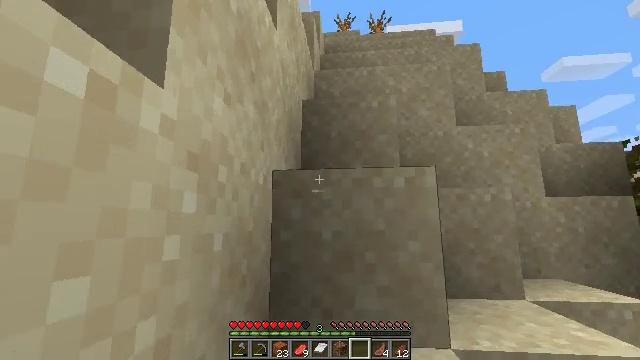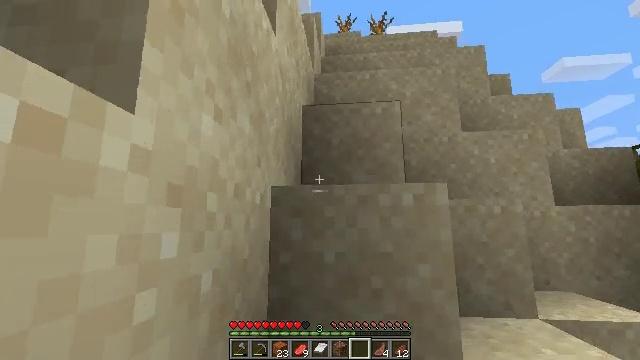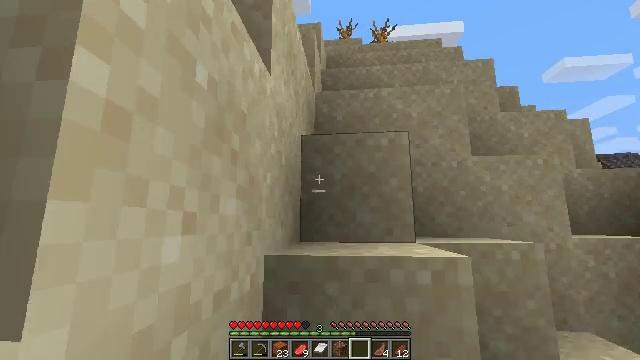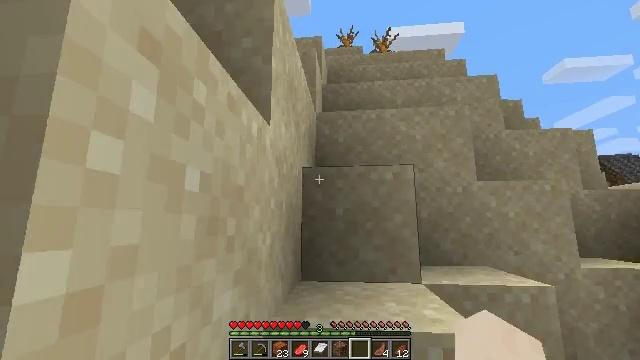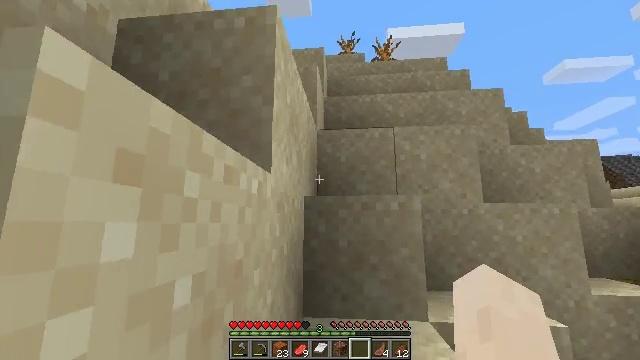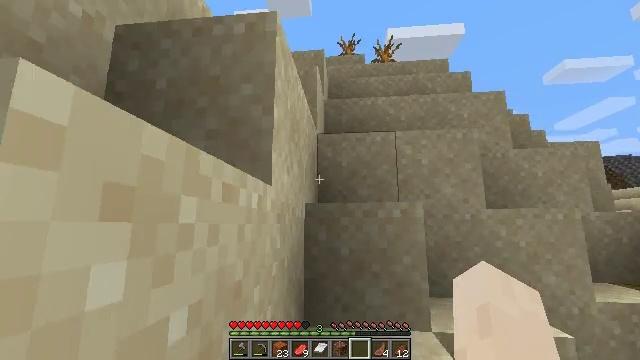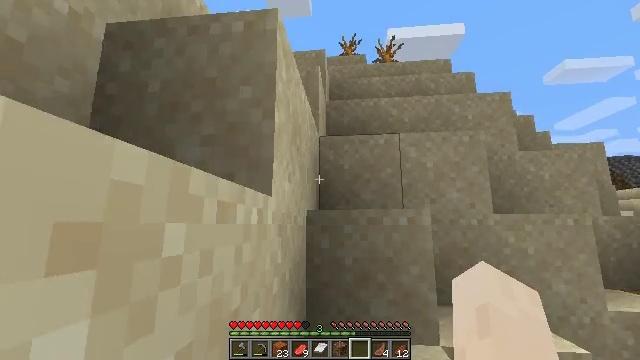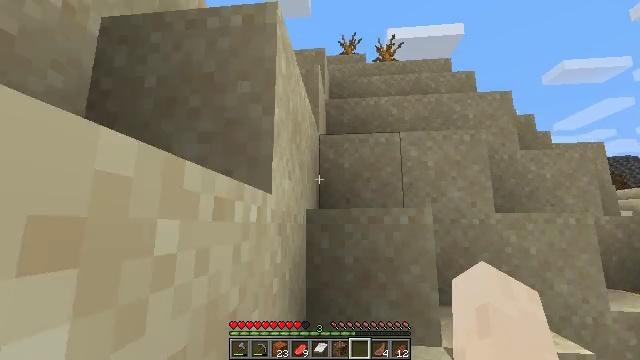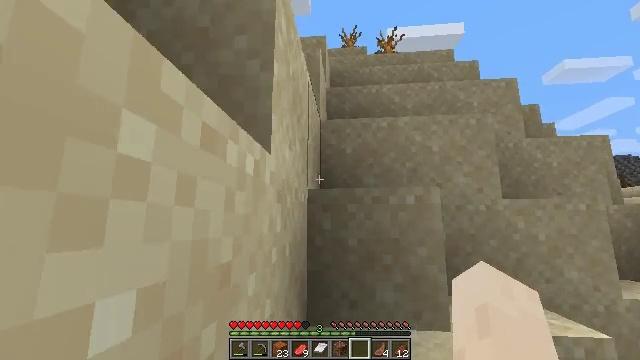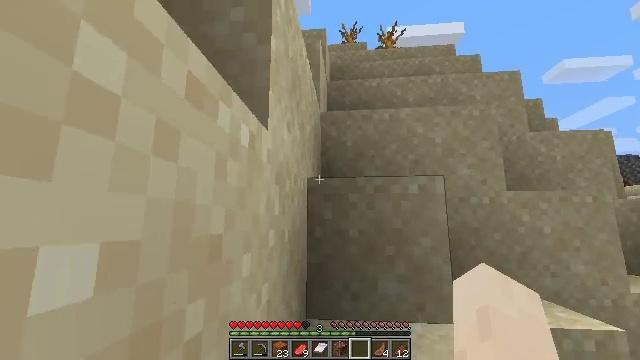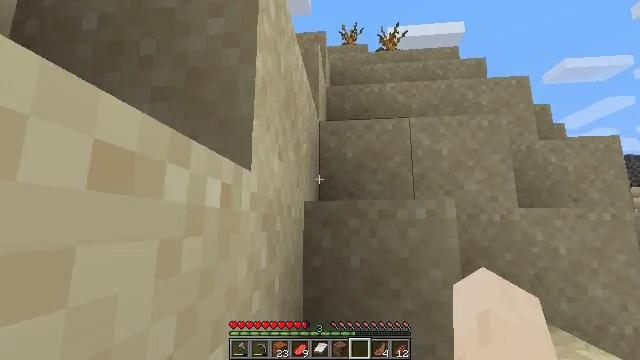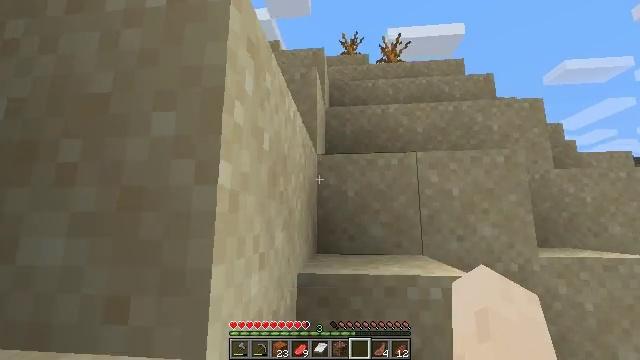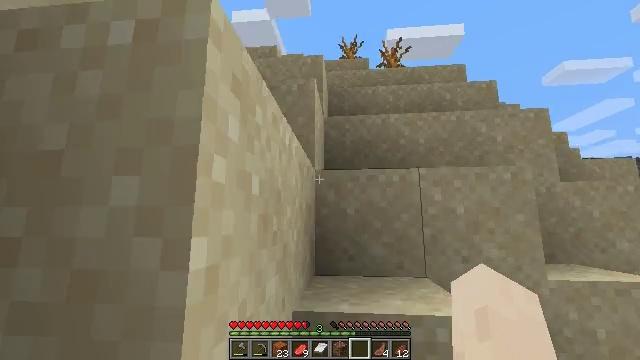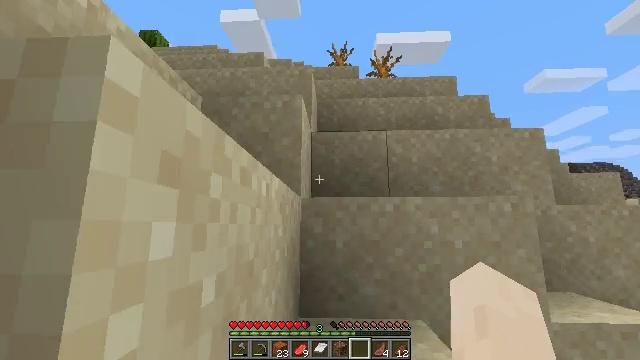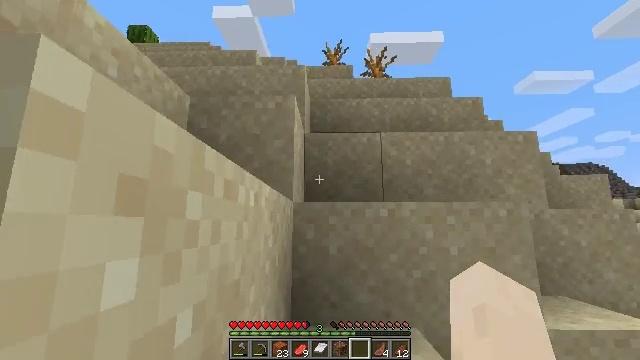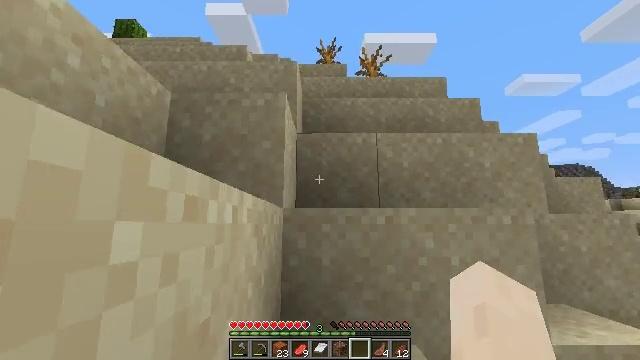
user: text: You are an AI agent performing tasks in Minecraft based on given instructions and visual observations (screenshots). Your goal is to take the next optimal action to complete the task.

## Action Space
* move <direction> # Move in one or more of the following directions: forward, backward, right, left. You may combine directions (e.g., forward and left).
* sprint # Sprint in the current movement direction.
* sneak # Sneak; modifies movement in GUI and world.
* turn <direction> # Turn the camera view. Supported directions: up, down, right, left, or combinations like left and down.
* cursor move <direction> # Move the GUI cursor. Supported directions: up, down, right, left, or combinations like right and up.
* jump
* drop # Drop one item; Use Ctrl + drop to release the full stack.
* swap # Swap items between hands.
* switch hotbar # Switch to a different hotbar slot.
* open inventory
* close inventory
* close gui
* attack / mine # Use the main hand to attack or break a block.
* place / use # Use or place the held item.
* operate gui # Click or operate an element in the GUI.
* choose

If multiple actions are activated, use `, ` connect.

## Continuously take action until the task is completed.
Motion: motion action
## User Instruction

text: Collect the dead bush from dry areas.
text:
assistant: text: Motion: move forward, jump
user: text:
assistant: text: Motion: move forward, jump
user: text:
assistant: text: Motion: move forward, jump
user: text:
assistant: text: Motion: move forward, jump
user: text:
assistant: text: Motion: move forward
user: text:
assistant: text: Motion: move forward
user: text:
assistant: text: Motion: move forward, jump
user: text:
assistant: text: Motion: move forward, jump
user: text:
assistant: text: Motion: move forward, jump
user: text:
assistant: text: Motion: move forward, jump
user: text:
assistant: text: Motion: move forward, jump
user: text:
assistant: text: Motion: move forward, jump
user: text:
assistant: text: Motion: move forward, turn right, jump
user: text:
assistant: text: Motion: move forward, turn right, jump
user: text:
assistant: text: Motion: move forward and move right, turn right, jump
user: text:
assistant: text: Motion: move forward and move right, jump
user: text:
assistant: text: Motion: move forward and move right, jump
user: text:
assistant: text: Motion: move forward, turn down, jump
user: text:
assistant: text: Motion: move forward, jump
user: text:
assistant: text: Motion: move forward, jump
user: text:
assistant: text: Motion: move forward, turn left and down, jump
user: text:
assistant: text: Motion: move forward, turn left and down, jump
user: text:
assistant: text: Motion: move forward, turn left, jump
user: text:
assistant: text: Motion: move forward, jump
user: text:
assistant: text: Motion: move forward, jump
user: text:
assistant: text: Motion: move forward and move right, jump
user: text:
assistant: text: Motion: move forward and move right, jump
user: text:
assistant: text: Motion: move forward and move right, turn left, jump
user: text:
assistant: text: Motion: move forward and move right, jump
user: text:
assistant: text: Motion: move forward, jump